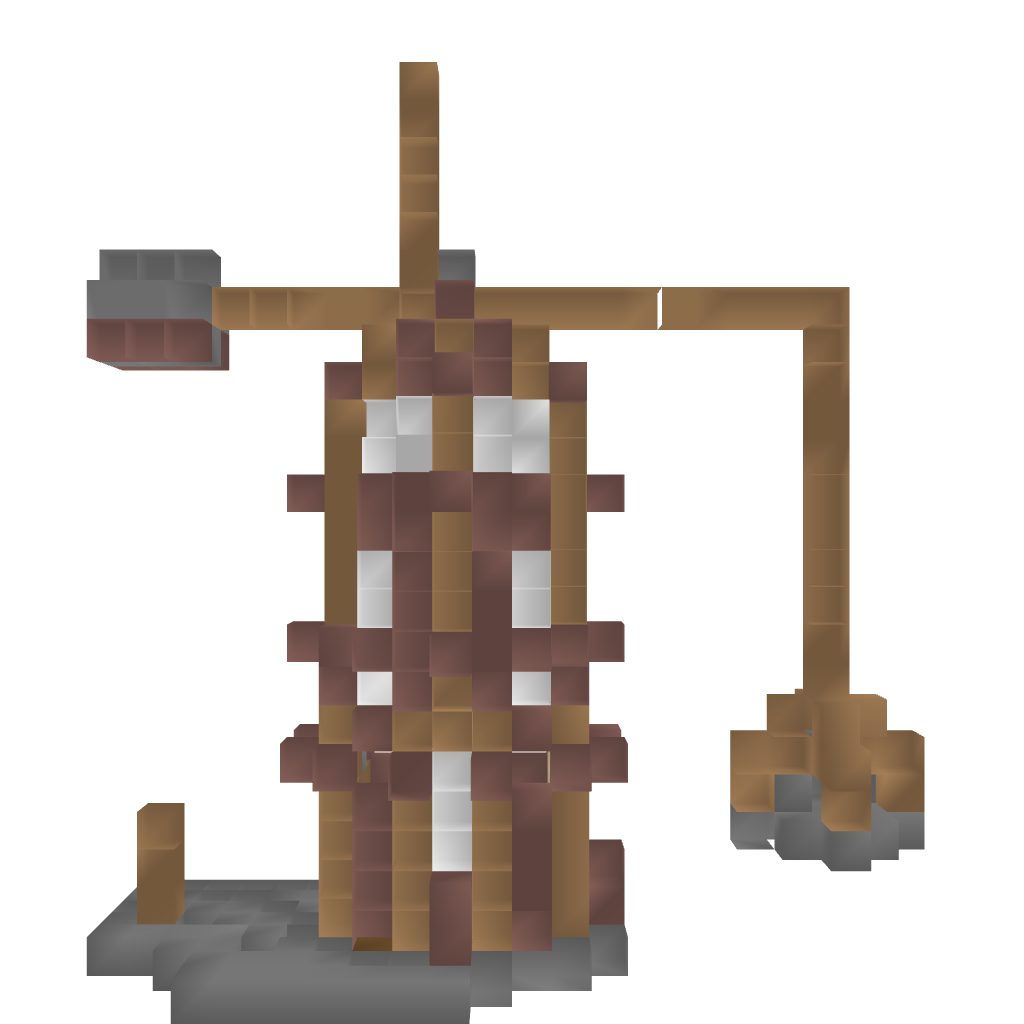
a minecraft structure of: Medieval-Crane #2 bad low quality